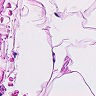
Metastatic tissue present: no